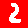
Digit: 2